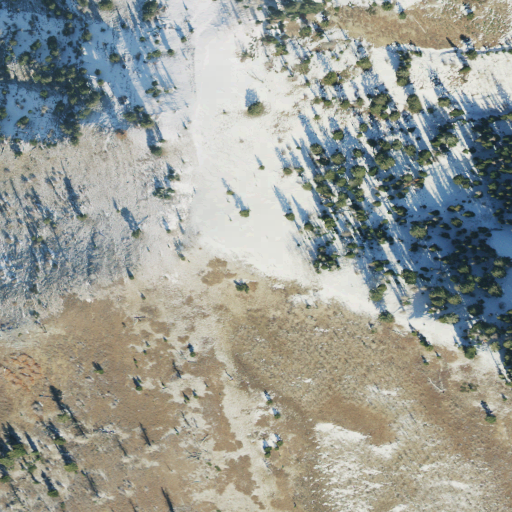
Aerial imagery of mountain in Utah named Buckley Mountain containing evergreen forest, shrub, and deciduous forest